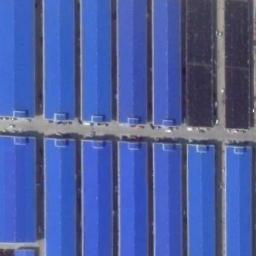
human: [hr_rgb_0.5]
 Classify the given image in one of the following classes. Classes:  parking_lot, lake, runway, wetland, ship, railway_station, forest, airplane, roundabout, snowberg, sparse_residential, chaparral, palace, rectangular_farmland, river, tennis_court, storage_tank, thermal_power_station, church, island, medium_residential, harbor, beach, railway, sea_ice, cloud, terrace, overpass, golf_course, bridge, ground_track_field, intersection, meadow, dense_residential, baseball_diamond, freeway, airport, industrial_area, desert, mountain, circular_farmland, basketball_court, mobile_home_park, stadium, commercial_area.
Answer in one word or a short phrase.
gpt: industrial_area